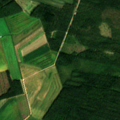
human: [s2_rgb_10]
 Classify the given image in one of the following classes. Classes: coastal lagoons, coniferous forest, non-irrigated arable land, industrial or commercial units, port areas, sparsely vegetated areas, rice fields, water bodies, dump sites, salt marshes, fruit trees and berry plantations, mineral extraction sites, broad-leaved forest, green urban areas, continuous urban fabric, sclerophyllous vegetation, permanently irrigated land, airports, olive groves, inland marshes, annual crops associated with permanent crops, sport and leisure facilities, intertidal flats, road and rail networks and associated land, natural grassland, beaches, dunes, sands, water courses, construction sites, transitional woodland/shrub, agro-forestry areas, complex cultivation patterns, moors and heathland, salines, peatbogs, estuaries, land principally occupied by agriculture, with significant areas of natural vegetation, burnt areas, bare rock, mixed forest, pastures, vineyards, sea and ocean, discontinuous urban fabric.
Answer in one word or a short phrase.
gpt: non-irrigated arable land, coniferous forest, mixed forest